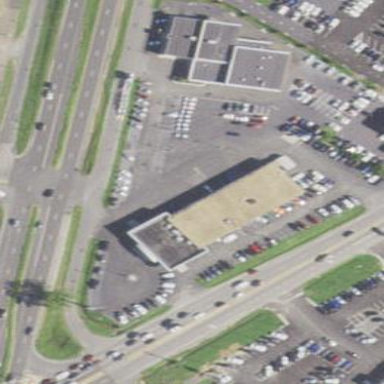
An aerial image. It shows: Car shop building.